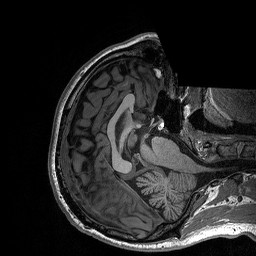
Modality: T1w
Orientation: axial
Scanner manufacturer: siemens
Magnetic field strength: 3 T